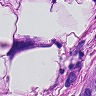
Metastatic tissue present: yes